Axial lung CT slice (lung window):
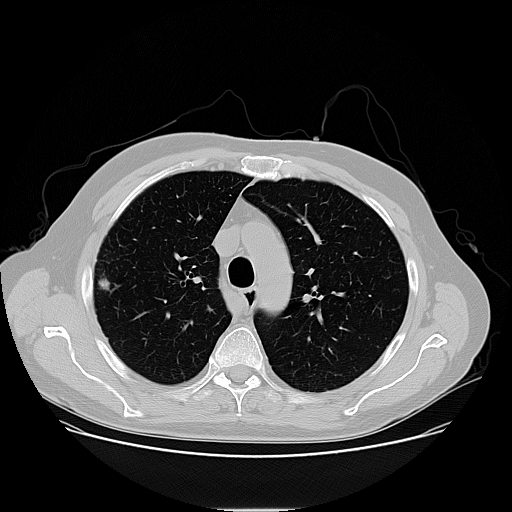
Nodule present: yes
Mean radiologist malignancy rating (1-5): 4.25